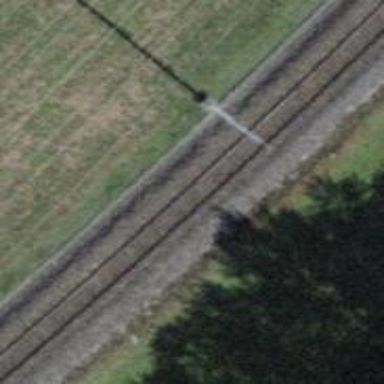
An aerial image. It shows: Narrow-gauge railway track with one electrified contact line.